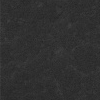
Atmospheric dust classification: dusty